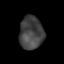
Tissue: prostate
Cell type: Epithelial cells
Senescence score: 0.3595
Nuclear area (px): 777
Mean DAPI intensity: 66.727